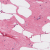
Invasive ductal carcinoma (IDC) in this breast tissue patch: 0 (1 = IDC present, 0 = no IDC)